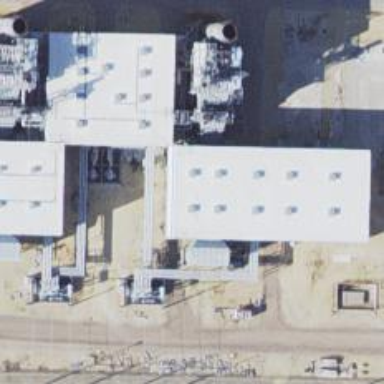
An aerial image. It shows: Gas-powered generator. It is gas turbine type generator.